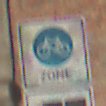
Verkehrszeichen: BeginnFahrradzone
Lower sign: MehrspurigeFahrzeugeFrei4
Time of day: MorningAfternoon
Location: Outdoor (Suburban)
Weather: PartlyCloudy
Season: NotSpecified
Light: Natural